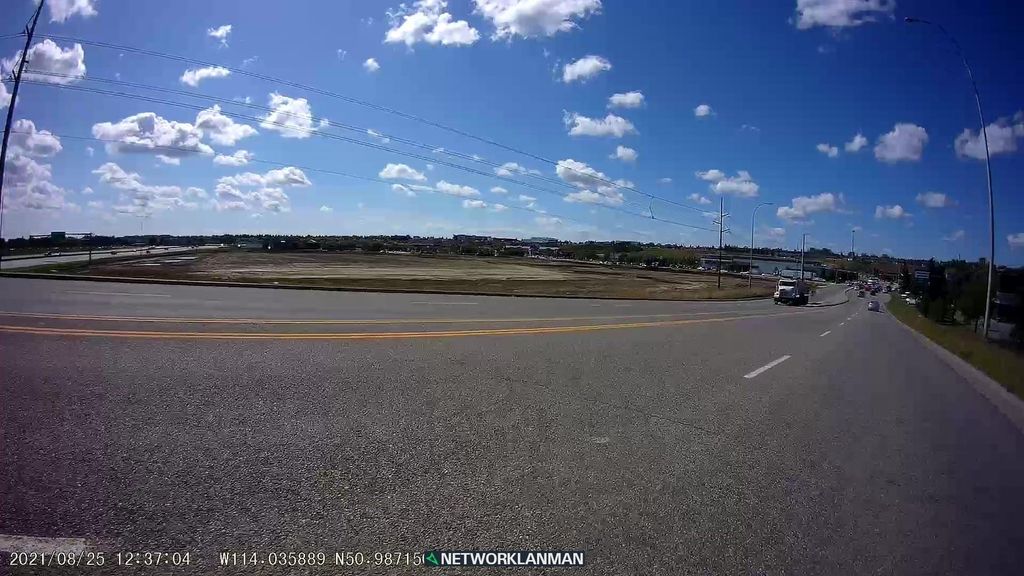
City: calgary